Question: I would like to build a Django app that allows searching for a movie on TagChimp using their API and then storing the right movie in the web app's database. Here is how I think it could work:

This is what my small app should do:
1. let the user enter a search term for a movie title
2. display certain attributes of found movies like title, year and picture, but keep the other attributes around
3. wait for the user to pick the right movie he was looking for and insert all of the meta data into the database using a movie model
I programmed a view which is passed a movie title and it uses a helper object to fetch the movies from TagChimp. It parses the XML and it creates an array of dictionaries which hold all the interesting meta data and displays the search results on the page.
The next step would be that the user picks the right movie and then it is converted to a model object and inserted into the db.
I am new to django so I am not really sure how to store this temporary search result, of which the user picks the right one. Is there a way to temporary create model objects and just save the one the user picks? Would this be implemented all in one view or would you create separate views for each step of the process (entering search term - displaying results and letting the user pick the right one - inserting the movie into the db)?
As Bialeki points out I have two possible ways of dealing with that problem:
1. save the TagChimpID of each record as a hidden value in the form in step 2 and starting a second request searching just for the selected TagChimpID or
2. somehow keep the fetched movies around in step 2 so I can insert the movie right away
The first option is maybe easier to implement, but needs two request to the external data source, whereas the second option could be faster as just one external request is needed.
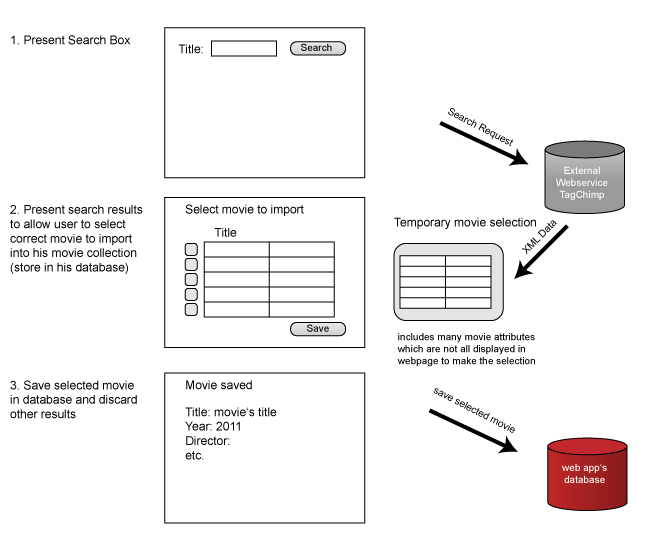
Answer: The short answer is, if you create a Django model, it doesn't persist it to the database. So you could do something like:
'''
def view(request):
results = search(request.GET['query'])
possible_movies = []
for result in results:
possible_movies.append(
Movie(title=result.title, year=result.year, picture=picture)
)
return render_to_response('view.html', possible_movies=possible_movies)
'''
Then in your view, when someone selects one, you'll need to pass back either an ID to find those pieces of data again or pass back the title, year, picture, etc. Pretty straightforward if someone submits a form to continue and you include them as hidden fields.
The key is that to persist something to the database, you must call 'save'.
'''
movie = Movie(title=title, year=year, picture=picture, **other_data)
# Movie is not currently saved.
print movie.id
# prints 'None'
movie.save()
# Movie is saved
print movie.id
# prints 123
'''